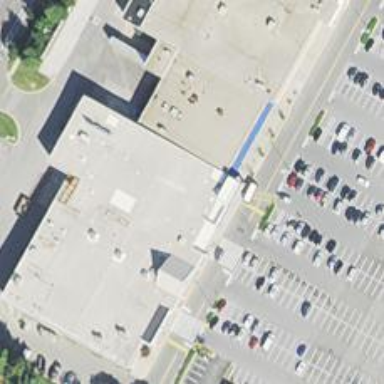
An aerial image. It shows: Supermarket.